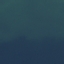
Label: SeaLake